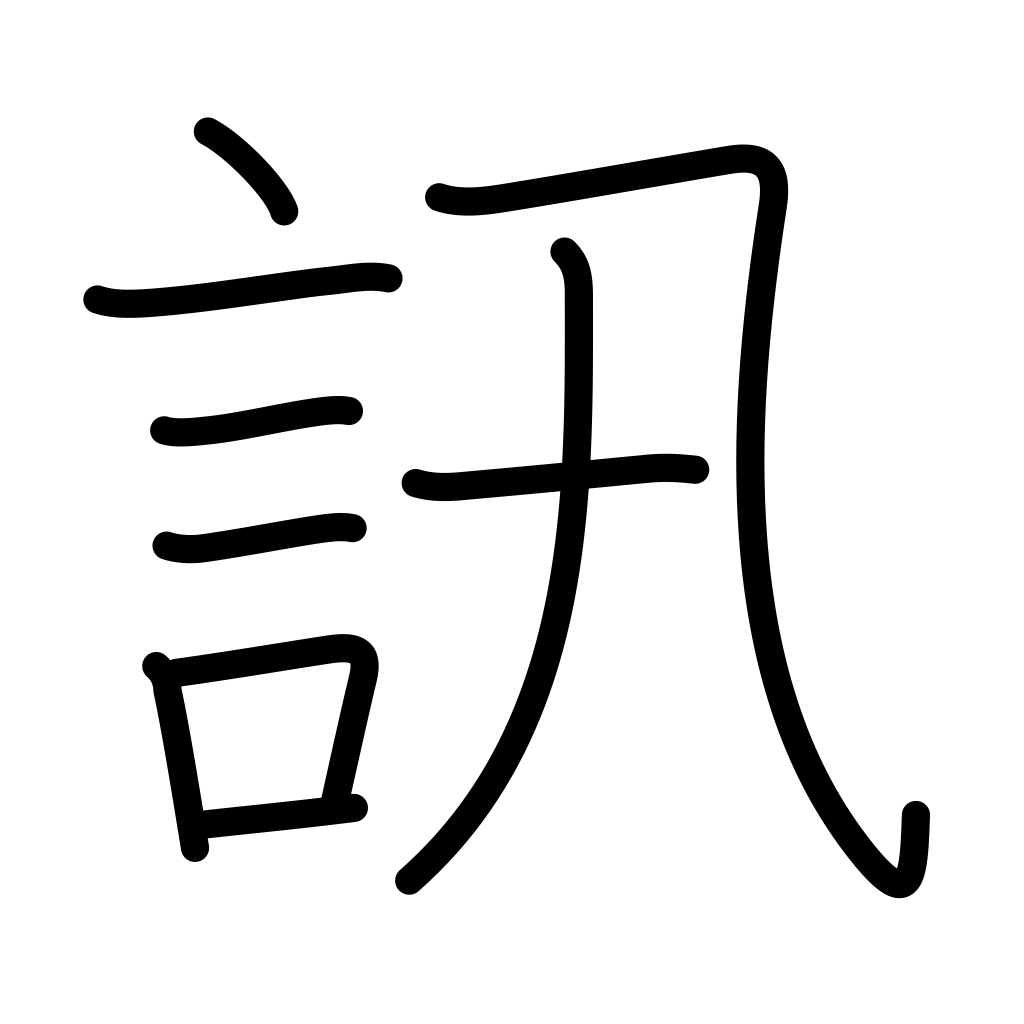
Meaning: request, question, investigate